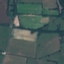
Land use / land cover: Pasture